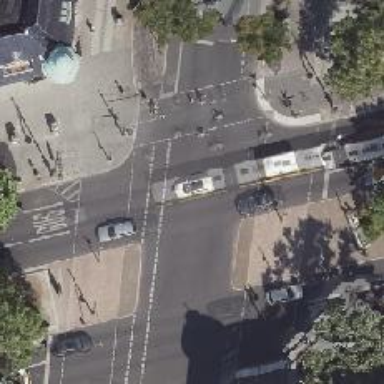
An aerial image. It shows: Secondary road with asphalt surface. There is cycleway on the right shared with buses.